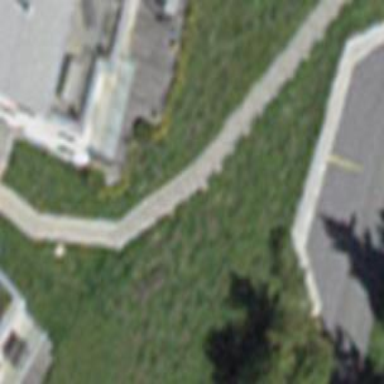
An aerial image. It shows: Footway with steps.